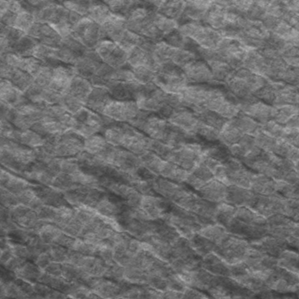
Label: frost